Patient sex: F
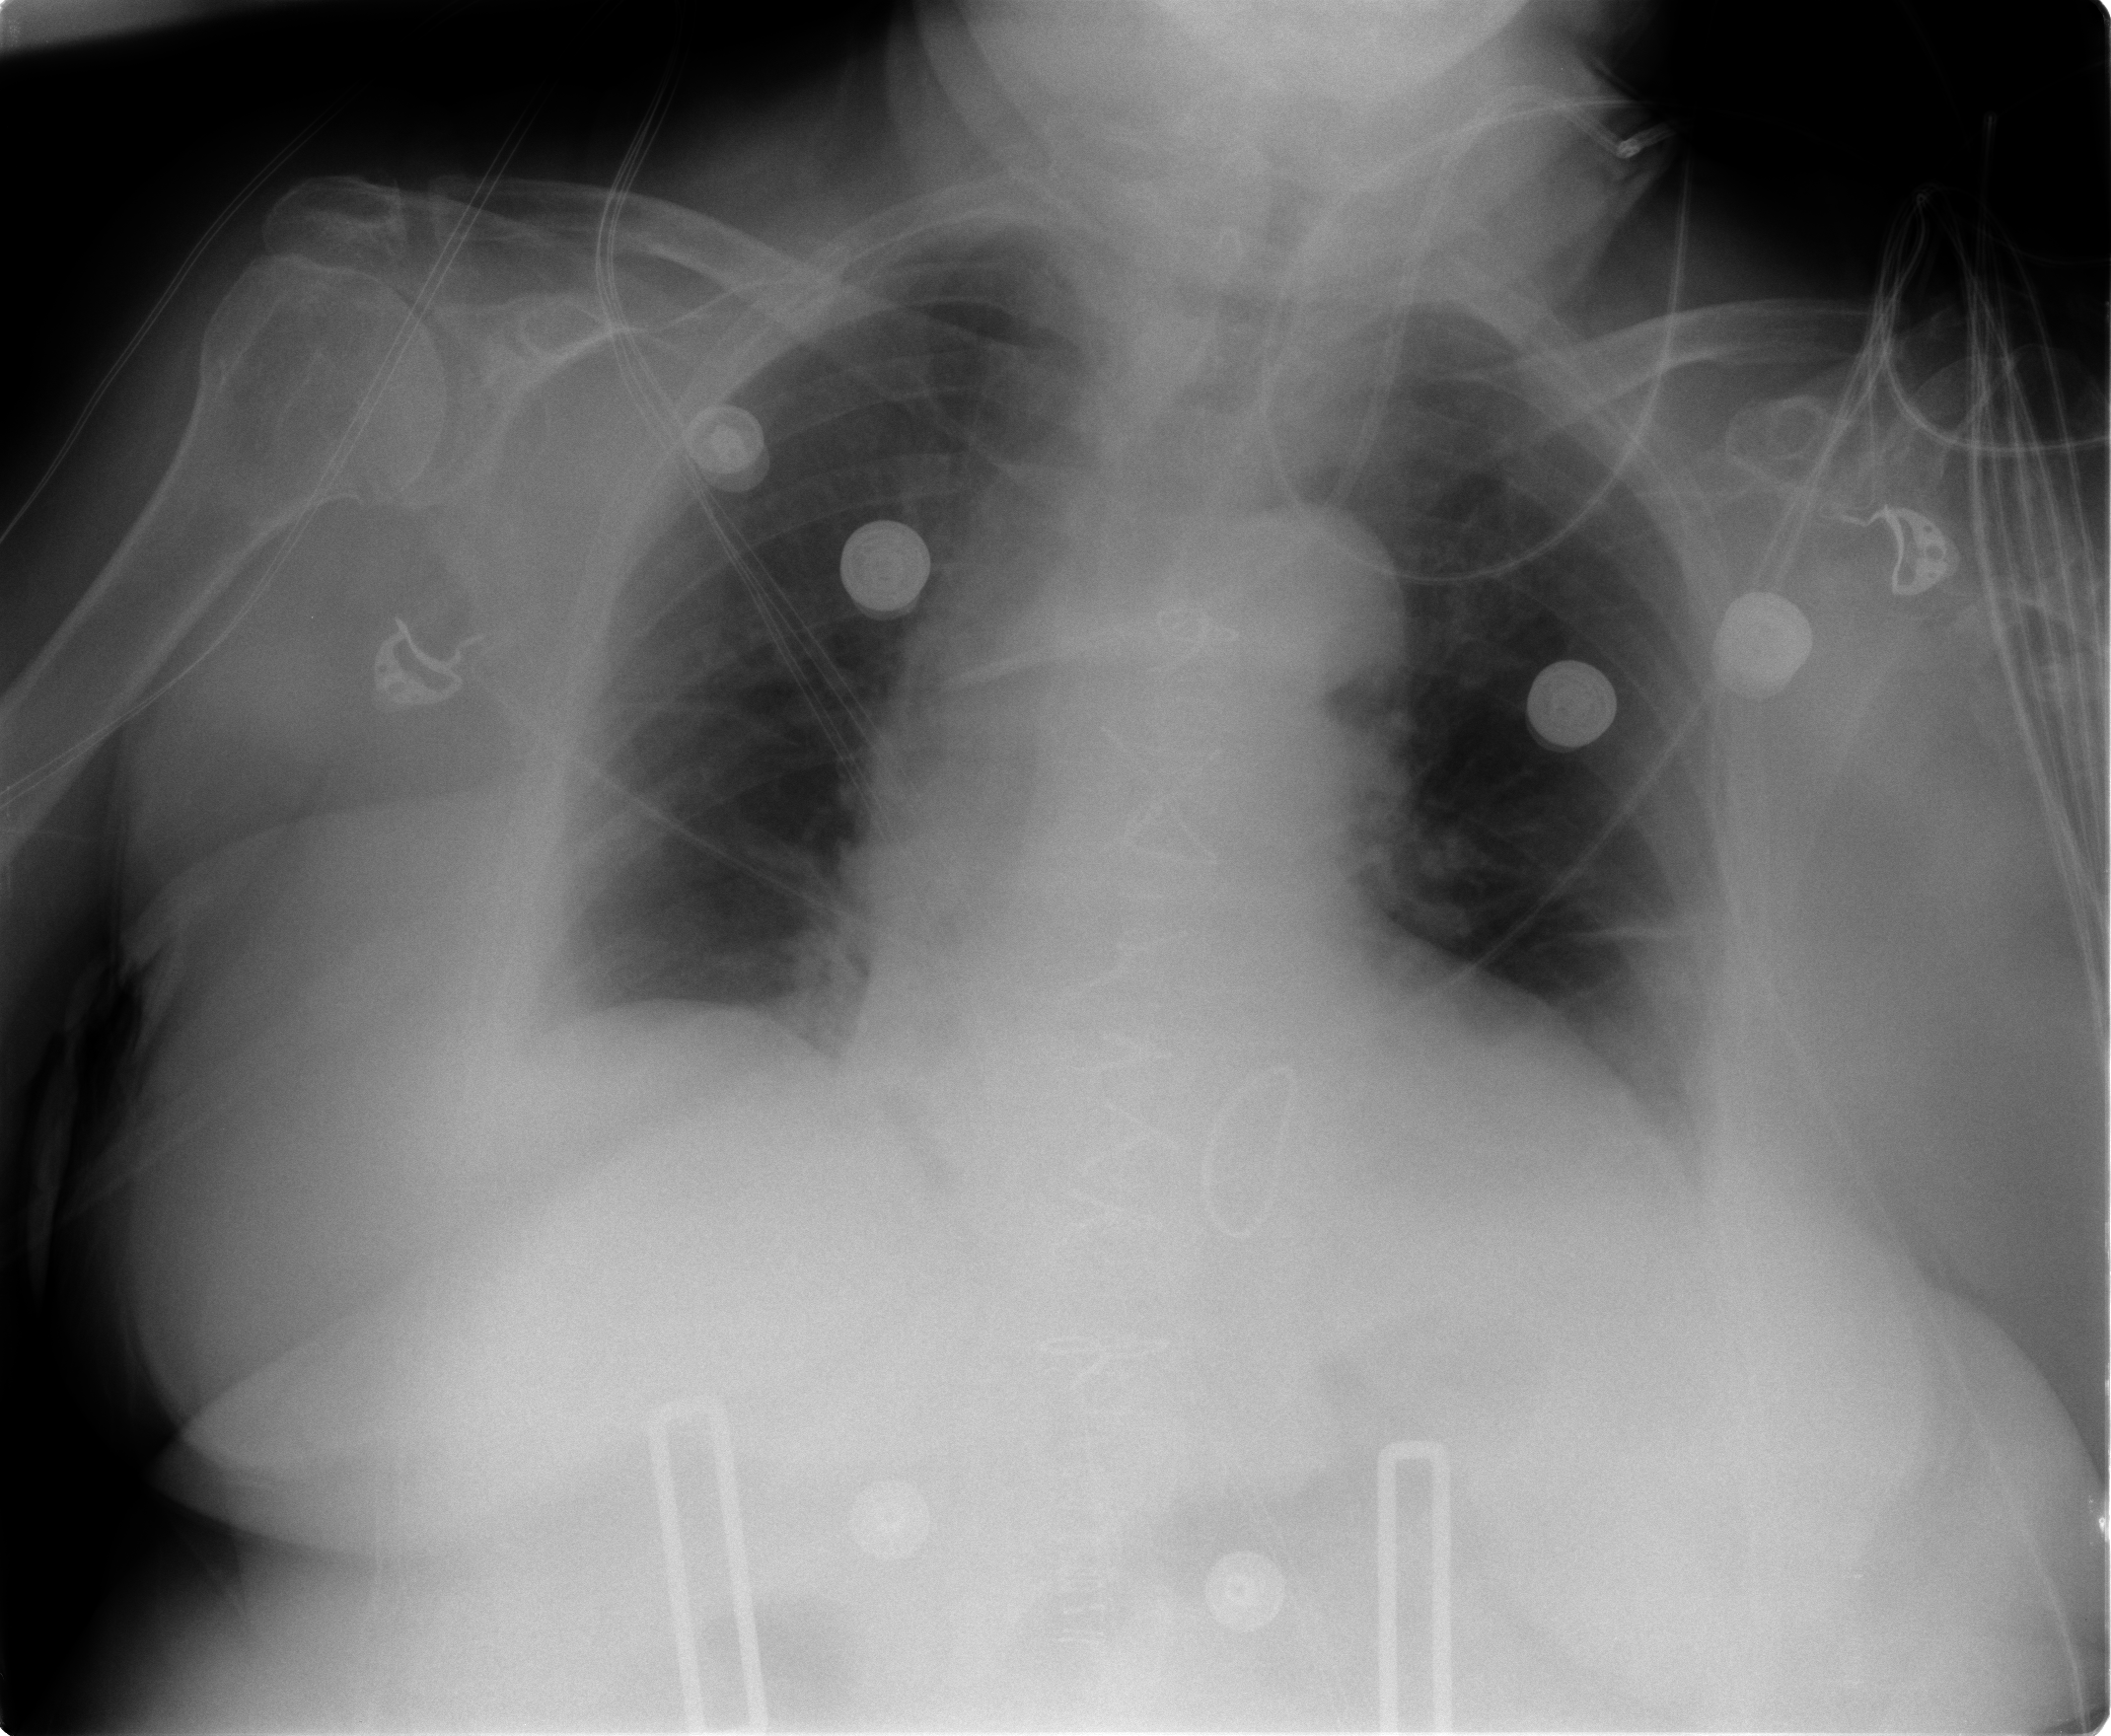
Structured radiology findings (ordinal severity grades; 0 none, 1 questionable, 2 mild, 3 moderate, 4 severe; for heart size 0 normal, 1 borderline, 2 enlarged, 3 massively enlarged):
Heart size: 1
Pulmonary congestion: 2
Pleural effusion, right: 1
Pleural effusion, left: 1
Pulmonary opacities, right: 0
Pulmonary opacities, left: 0
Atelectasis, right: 1
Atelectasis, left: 2